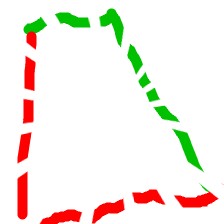
Shape: trapezoid